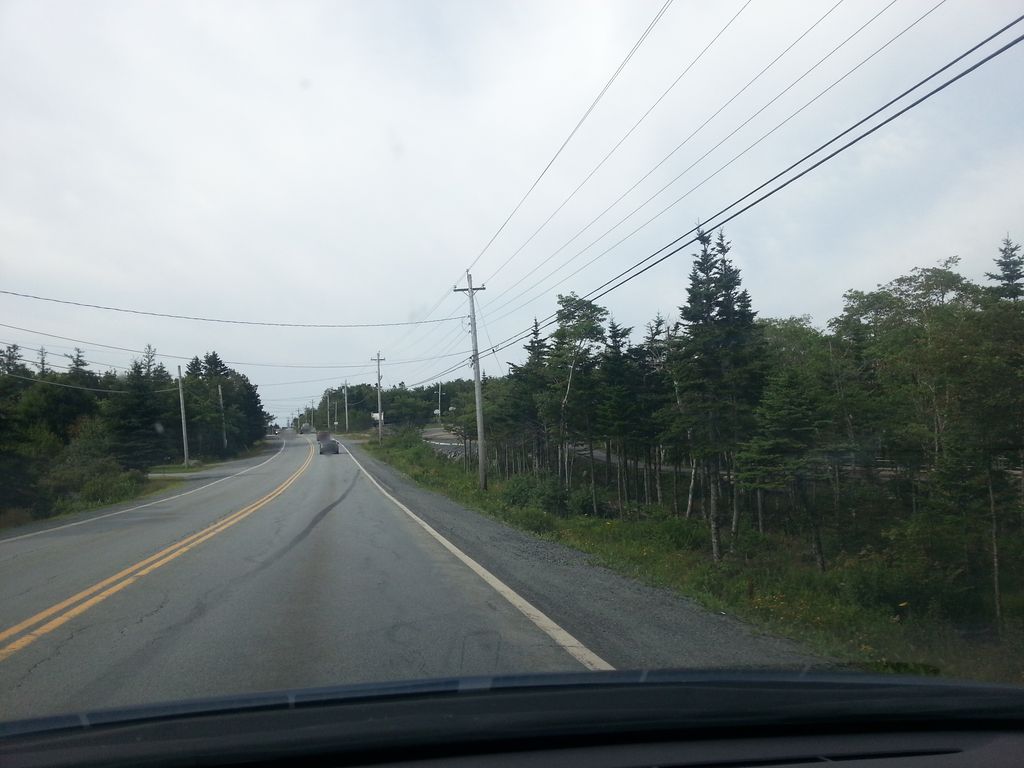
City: halifax